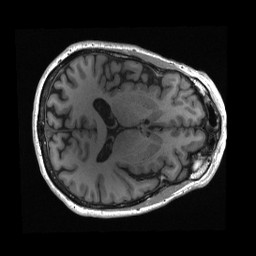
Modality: T1w
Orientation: axial
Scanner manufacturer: siemens
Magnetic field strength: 3 T
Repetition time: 2.3 s
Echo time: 0.00285 s